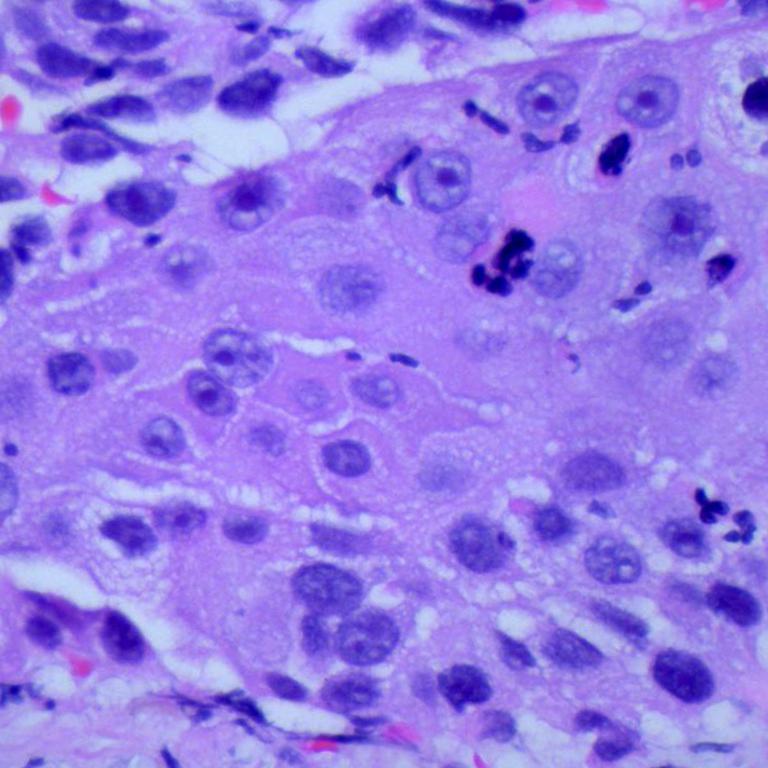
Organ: lung
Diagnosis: squamous carcinomas